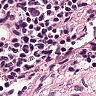
Metastatic tissue present: no